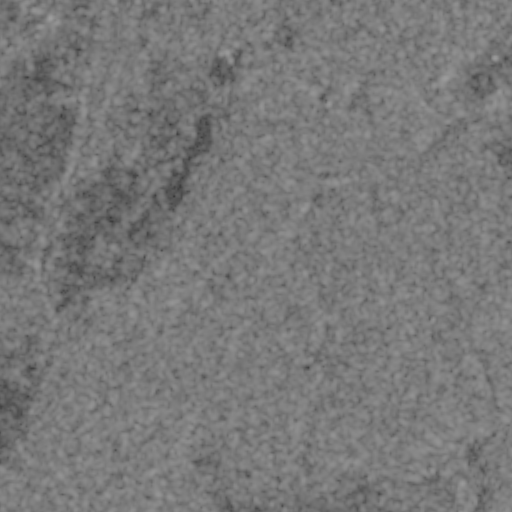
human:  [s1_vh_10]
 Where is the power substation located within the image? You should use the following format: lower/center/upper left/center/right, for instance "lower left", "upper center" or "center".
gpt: The power substation is located in the upper left of the image.
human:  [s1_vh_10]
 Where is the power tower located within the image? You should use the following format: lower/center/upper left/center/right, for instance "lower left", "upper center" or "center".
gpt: The power tower is located in the upper left of the image.
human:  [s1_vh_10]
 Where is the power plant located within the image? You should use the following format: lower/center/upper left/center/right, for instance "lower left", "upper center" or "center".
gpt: There is no power plant in the image.

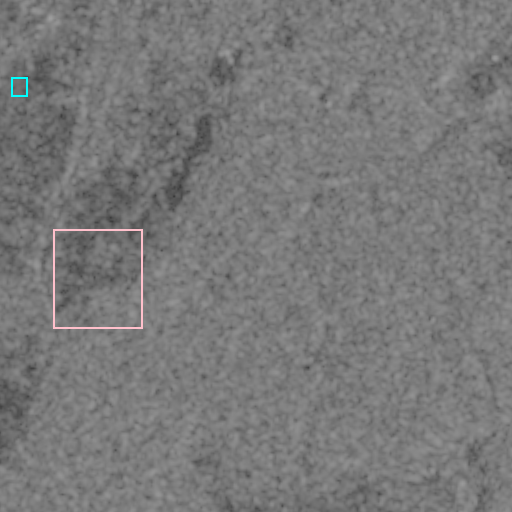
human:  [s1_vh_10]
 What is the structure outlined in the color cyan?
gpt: The structure outlined in cyan is a power substation.
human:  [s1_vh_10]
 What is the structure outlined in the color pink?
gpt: The structure outlined in pink is a quarry.
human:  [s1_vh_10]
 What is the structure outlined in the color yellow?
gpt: There is no yellow outline.